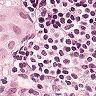
Metastatic tissue present: yes